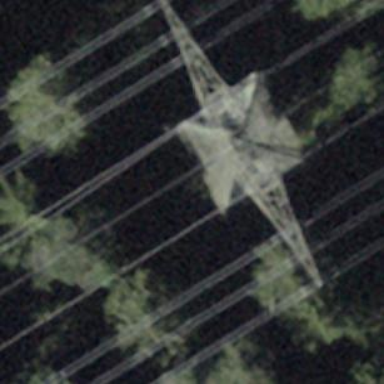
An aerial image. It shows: Power tower.